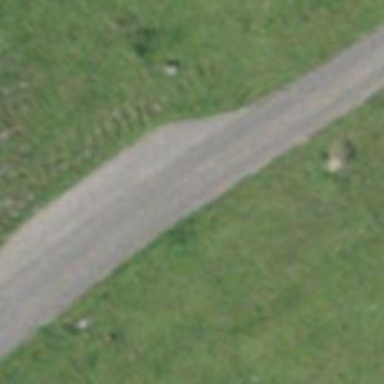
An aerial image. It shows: Passing place on the road.